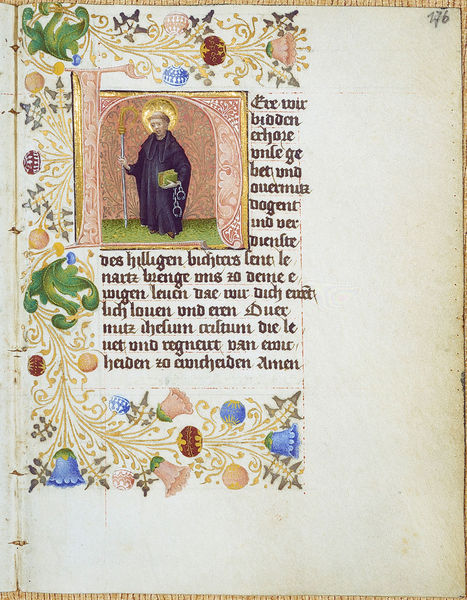
Titel: Lochner-Gebetsbuch
Künstler: Stefan Lochner
Institution: Darmstadt, Universitäts- und Landesbibliothek
Schlagwörter: blau, blätter, feuer, mann, gelb, grün, blumen, blüte, blüten, wiese, ornament, bibel, rahmen, gold, kutte, blatt, rosa, frucht, ranken, fesseln, schrift, papier, bogen, stab, kette, farbe, rand, dekoration, dekor, floral, verzierung, bett, deutsch, buch, strahlen, druck, seite, illustration, text, buchstabe, buchstaben, initiale, ranke, buchdruck, buchseite, heiligenschein, nimbus, gotisch, mittelalter, priester, mönch, heiliger, heilige, absatz, fraktur, zepter, szepter, latein, frontispiz, buchmalerei, golg, kalligrafie, buchkunst, handschellen, karolinger, handfessel, leonhard, katein, lochner, oinitiale, 176, bichtas